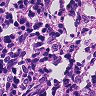
Metastatic tissue present: no